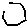
Label: hexagon